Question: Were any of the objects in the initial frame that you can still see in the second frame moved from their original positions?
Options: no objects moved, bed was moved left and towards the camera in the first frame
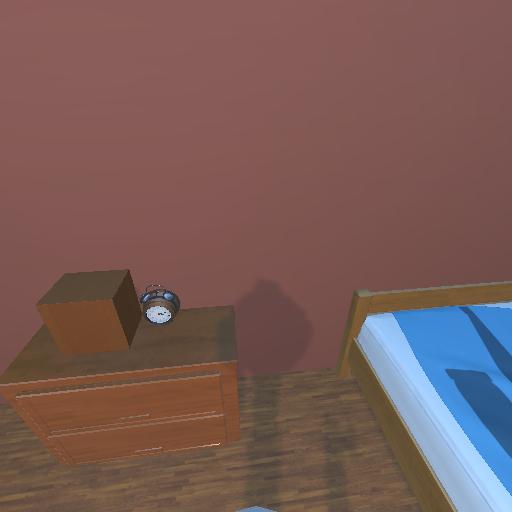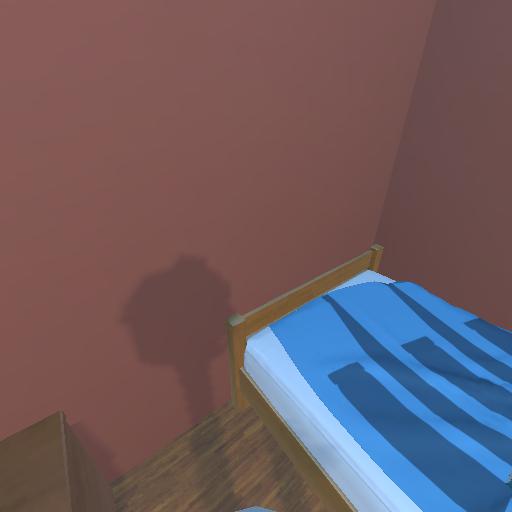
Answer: no objects moved